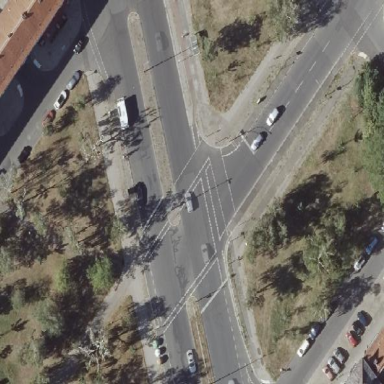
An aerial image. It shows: Junction on tertiary road.